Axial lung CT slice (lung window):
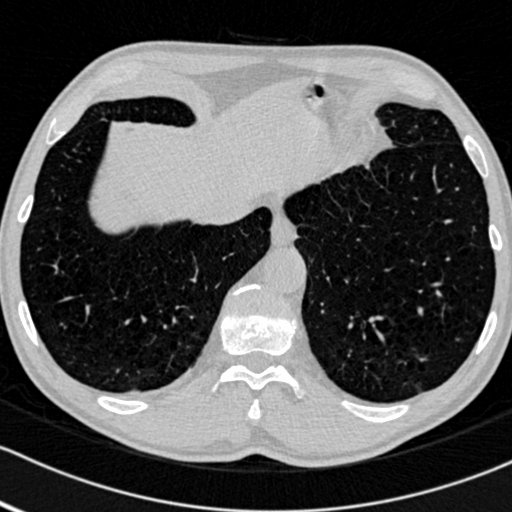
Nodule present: no